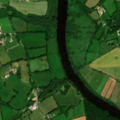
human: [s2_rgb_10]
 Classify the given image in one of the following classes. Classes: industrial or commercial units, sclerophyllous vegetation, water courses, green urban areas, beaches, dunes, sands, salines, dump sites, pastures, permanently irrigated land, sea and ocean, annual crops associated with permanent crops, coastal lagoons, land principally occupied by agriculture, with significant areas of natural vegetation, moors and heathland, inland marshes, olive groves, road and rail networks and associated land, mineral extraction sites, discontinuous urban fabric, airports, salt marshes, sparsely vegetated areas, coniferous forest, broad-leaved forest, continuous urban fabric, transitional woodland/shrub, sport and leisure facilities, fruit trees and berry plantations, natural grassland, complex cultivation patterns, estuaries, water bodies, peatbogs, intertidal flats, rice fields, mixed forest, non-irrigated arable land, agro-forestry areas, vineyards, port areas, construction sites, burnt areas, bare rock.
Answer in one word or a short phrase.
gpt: pastures, broad-leaved forest, water courses